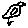
Label: bird